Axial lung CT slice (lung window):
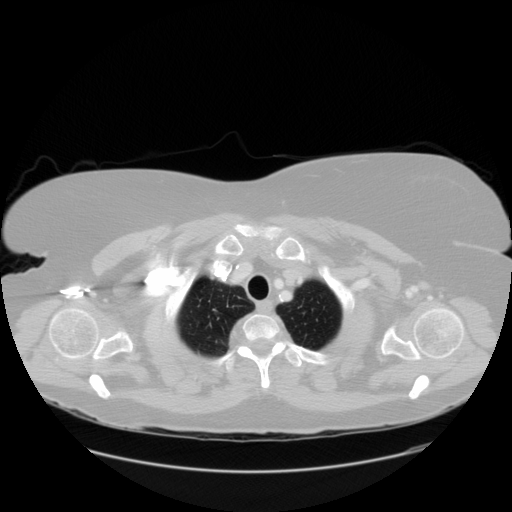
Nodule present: no